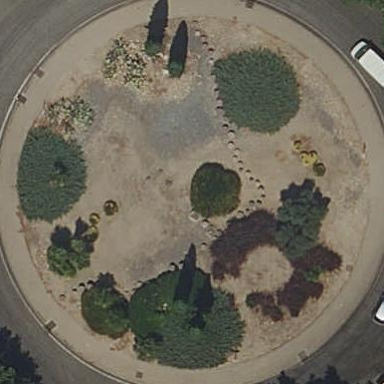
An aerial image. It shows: Garden that is leisure land.